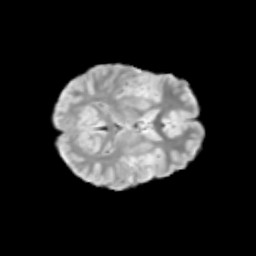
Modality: T2w
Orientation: axial
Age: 10
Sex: female
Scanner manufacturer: siemens
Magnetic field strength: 3 T
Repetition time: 3.8 s
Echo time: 0.07 s